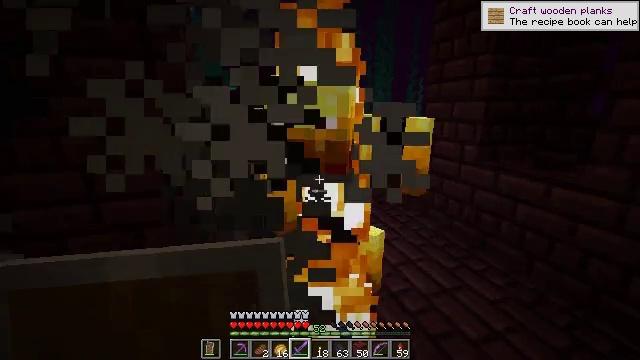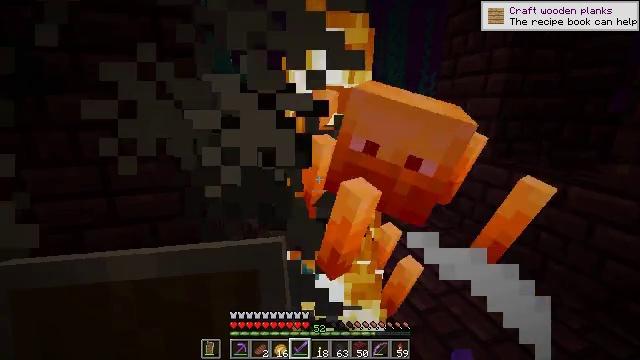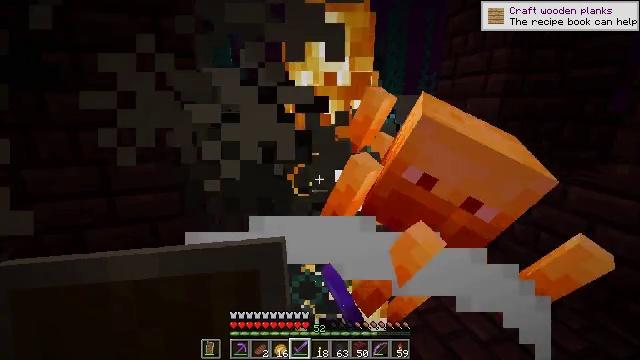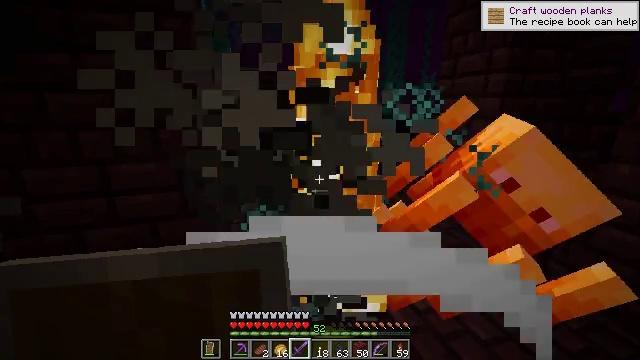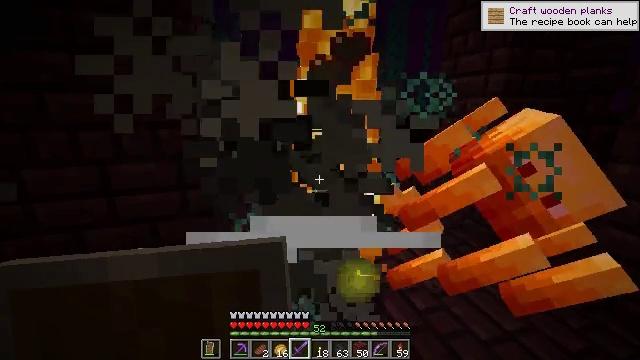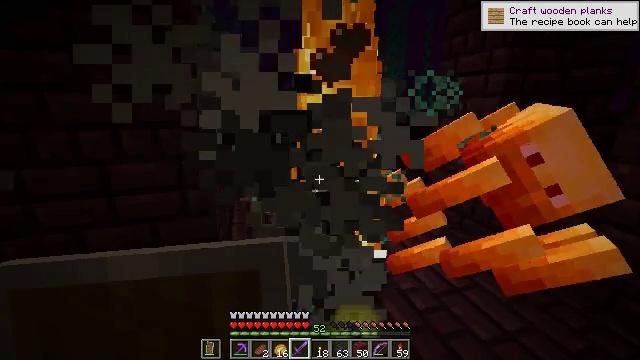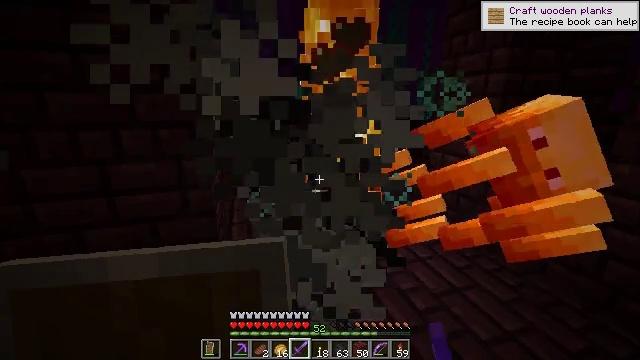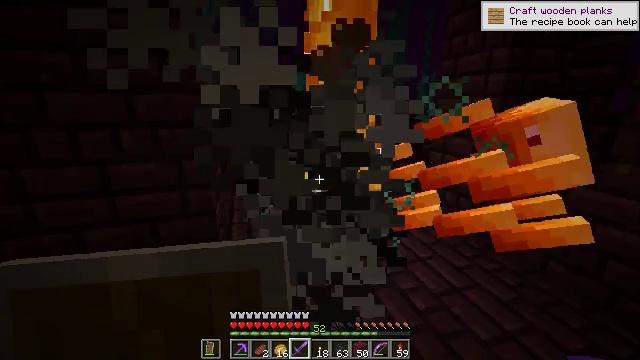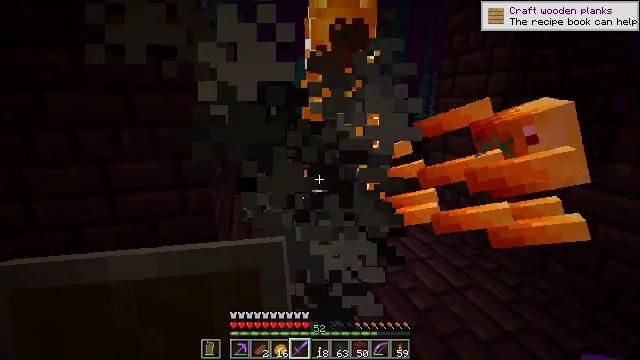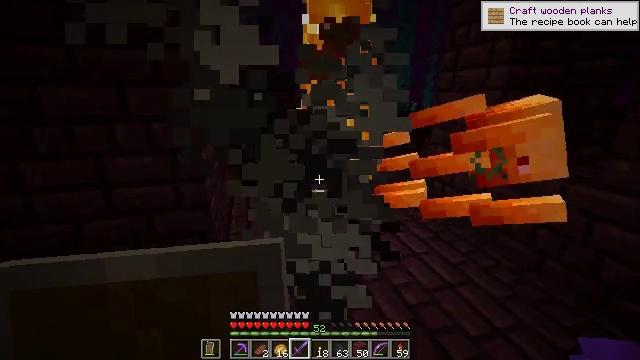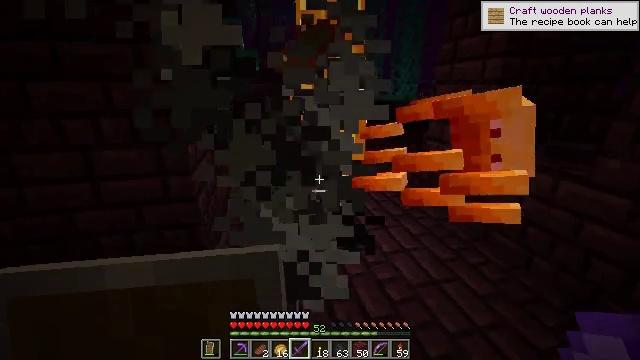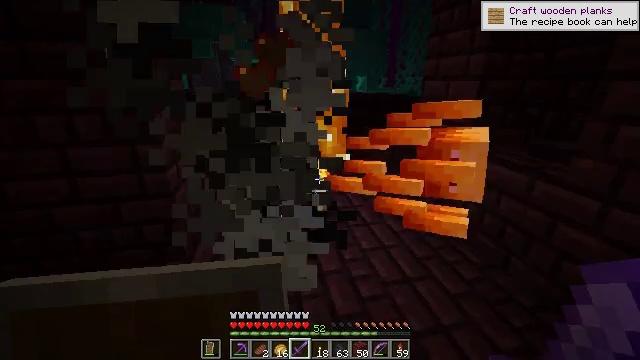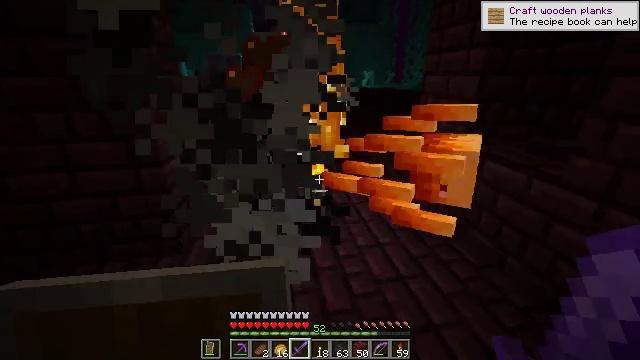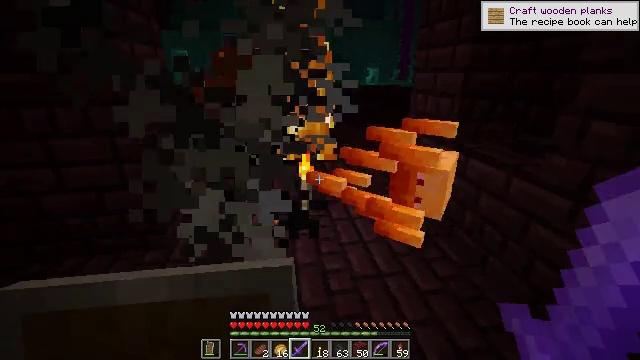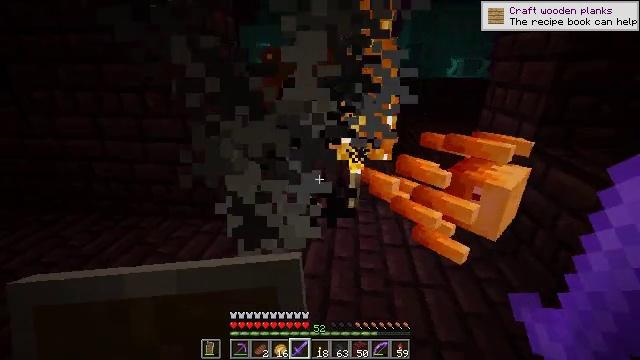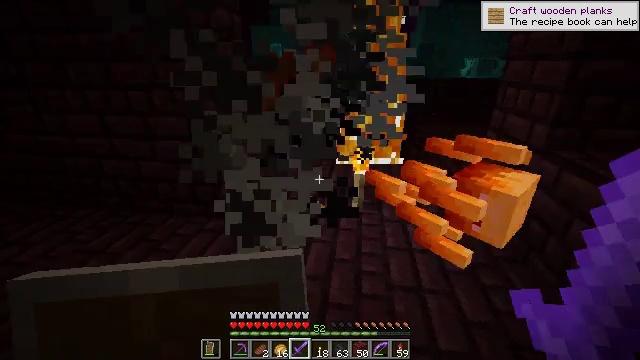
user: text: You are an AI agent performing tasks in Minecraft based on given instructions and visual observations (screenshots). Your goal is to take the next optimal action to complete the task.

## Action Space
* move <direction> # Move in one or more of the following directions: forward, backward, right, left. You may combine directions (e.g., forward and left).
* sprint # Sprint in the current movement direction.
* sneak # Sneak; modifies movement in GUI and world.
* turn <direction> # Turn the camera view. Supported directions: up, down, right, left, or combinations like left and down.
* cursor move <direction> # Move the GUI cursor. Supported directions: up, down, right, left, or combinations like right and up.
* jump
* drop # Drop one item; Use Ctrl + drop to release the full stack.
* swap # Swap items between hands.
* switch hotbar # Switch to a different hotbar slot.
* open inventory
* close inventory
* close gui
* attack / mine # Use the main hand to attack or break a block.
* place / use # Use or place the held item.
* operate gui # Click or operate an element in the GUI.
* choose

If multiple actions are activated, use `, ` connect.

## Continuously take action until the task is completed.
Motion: motion action
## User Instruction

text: Kill a magma cube.
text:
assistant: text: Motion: turn left, attack / mine
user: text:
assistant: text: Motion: attack / mine
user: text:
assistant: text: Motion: attack / mine
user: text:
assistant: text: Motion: attack / mine
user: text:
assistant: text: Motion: no_op
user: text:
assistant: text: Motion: no_op
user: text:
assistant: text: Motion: no_op
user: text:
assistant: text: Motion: move right
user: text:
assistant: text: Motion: move right, turn left and down
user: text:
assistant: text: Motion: move right, turn left and down
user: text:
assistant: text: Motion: move right, turn left and down
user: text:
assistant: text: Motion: move right, turn left
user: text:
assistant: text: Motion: move right, turn left
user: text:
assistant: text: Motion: move forward and move right, turn left and down
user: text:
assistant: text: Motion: move forward and move right, turn left
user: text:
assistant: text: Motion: move forward and move right, turn left
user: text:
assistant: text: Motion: move right, turn left
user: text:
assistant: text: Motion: turn left and up
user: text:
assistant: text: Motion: no_op
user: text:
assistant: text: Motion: turn right and up
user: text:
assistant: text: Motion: turn right and up
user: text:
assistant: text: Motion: turn right and up
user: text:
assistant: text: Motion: turn right
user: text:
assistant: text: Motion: no_op
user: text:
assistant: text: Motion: no_op
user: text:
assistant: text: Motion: turn down
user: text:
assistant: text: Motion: turn left and down
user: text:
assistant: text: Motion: turn left and down
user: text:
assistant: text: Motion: turn left and down
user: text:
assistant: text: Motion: turn left